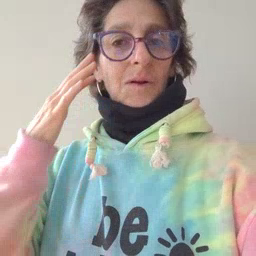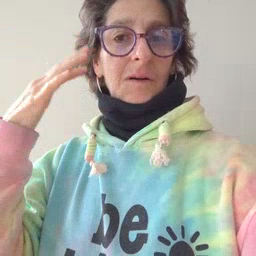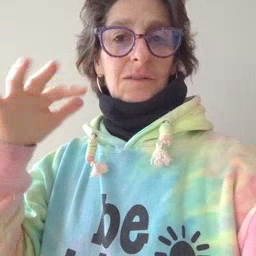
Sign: noisy